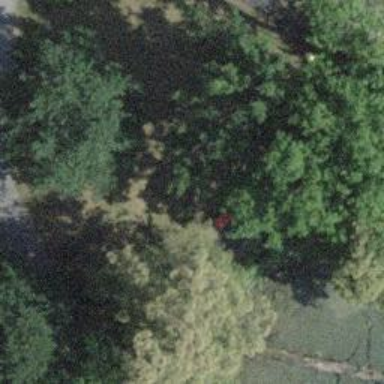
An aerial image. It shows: Red bench.